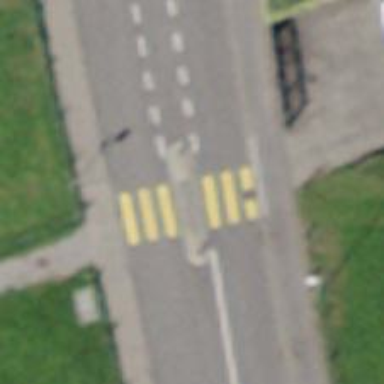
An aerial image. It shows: Uncontrolled zebra crossing with central island.